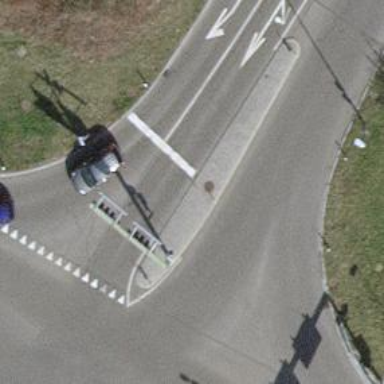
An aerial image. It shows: Road with traffic signals.